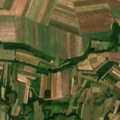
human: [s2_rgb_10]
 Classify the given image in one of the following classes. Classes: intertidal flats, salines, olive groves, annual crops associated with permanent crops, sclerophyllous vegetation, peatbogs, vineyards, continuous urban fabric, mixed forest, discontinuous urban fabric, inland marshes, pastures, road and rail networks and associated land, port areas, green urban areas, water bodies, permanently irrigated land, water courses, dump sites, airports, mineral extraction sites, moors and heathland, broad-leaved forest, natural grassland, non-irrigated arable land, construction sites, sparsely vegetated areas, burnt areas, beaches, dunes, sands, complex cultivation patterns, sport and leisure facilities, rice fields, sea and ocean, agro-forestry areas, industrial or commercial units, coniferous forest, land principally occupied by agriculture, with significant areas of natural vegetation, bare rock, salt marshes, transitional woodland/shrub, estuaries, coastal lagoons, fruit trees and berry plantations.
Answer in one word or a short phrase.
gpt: non-irrigated arable land, land principally occupied by agriculture, with significant areas of natural vegetation, transitional woodland/shrub